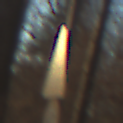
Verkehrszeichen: KurveLinks
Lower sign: Geschwindigkeit60
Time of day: SunriseSunset
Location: Outdoor (Nature)
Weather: Clear
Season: Autumn
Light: Natural